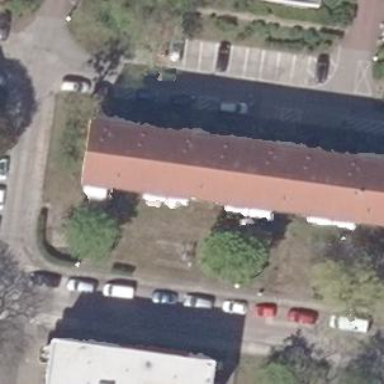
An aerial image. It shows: Gabled-roof building with apartments. The roof is covered with roof tiles.